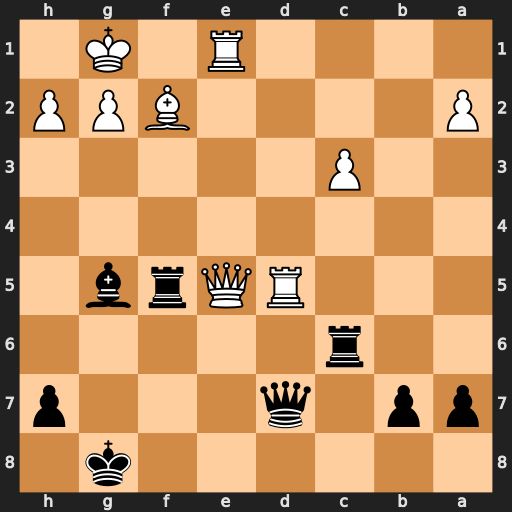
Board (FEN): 6k1/pp1q3p/2r5/3RQrb1/8/2P5/P4BPP/4R1K1
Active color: b
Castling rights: -
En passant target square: -
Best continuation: Qxd5 Qxd5+ Rxd5